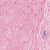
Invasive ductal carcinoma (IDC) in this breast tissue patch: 0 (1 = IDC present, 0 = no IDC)